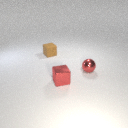
small red metal cube to the left of small red metal sphere